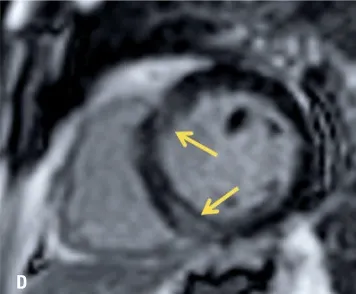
Cardiac magnet resonance imaging images on short axis. Showing areas of late enhancement with non-ischemic pattern on the septal base wall of the left ventricle (arrows), findings that, in the clinical scenario, suggest inflammatory/infectious process (myocarditis).
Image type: radiology (mri)